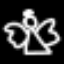
Label: angel